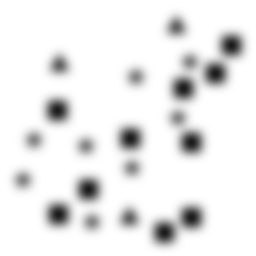
Squares: 10
Triangles: 3
Stars: 8
Total shapes: 21